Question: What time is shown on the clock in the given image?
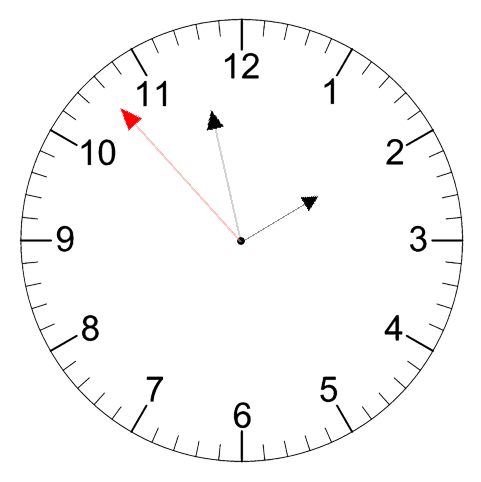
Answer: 01:57:53